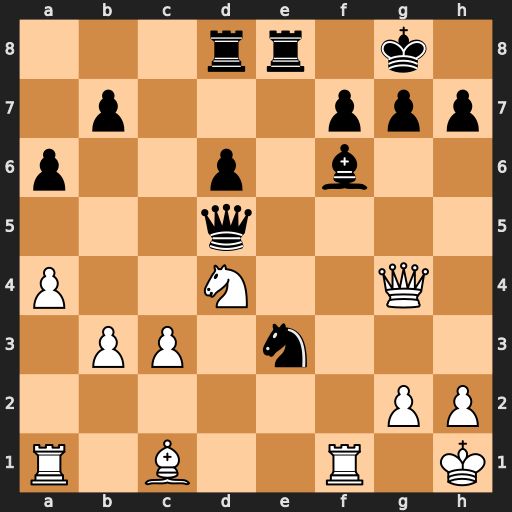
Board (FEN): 3rr1k1/1p3ppp/p2p1b2/3q4/P2N2Q1/1PP1n3/6PP/R1B2R1K
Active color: w
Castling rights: -
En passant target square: -
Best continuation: Bxe3 Rxe3 Rxf6 h5 Rf5 hxg4 Rxd5